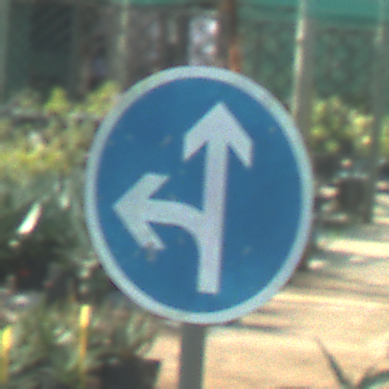
Verkehrszeichen: VorgeschriebeneFahrtrichtungGeradeausOderLinks
Umgebung: Roofed, Special
Tageszeit: MorningAfternoon
Wetter: PartlyCloudy
Licht: Natural
Jahreszeit: NotSpecified
Kontrast: MediumContrast